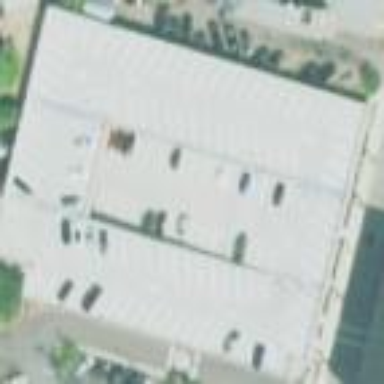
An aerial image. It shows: Multi-storey parking building.